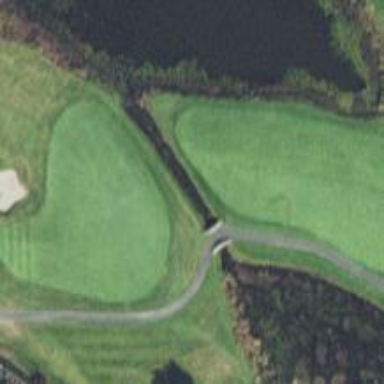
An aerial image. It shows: Path bridge over golf path.